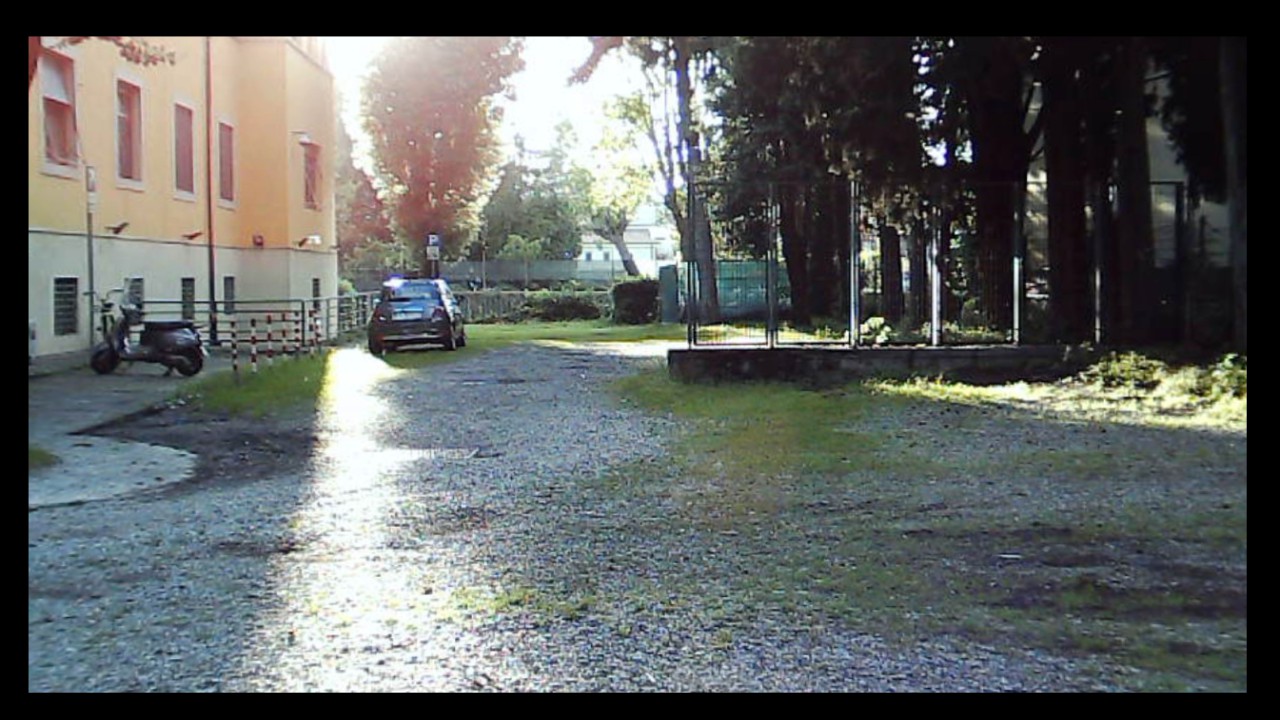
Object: Betafpv air75